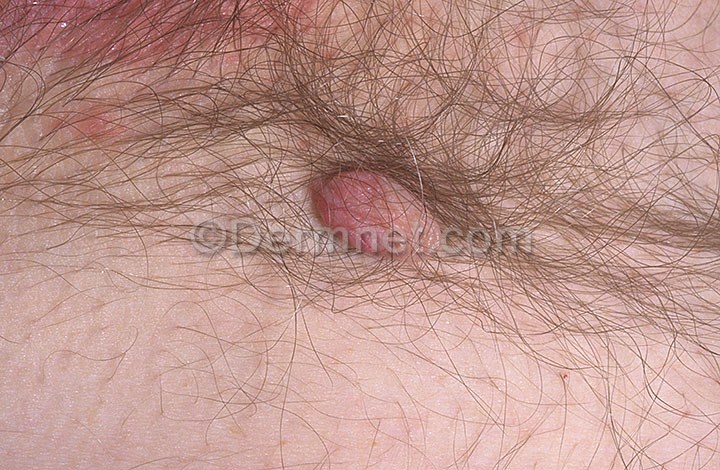
Disease: Seborrheic Keratoses and other Benign Tumors